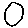
Label: circle